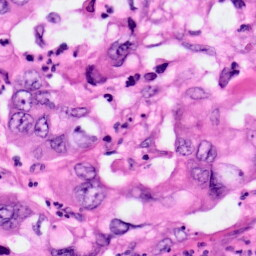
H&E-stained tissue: Pancreatic